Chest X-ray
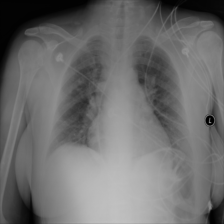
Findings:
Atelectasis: negative
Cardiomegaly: negative
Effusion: negative
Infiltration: positive
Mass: negative
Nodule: negative
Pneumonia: negative
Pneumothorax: negative
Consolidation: negative
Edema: negative
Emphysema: negative
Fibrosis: negative
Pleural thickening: negative
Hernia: negative